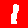
Digit: 1